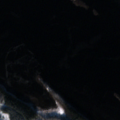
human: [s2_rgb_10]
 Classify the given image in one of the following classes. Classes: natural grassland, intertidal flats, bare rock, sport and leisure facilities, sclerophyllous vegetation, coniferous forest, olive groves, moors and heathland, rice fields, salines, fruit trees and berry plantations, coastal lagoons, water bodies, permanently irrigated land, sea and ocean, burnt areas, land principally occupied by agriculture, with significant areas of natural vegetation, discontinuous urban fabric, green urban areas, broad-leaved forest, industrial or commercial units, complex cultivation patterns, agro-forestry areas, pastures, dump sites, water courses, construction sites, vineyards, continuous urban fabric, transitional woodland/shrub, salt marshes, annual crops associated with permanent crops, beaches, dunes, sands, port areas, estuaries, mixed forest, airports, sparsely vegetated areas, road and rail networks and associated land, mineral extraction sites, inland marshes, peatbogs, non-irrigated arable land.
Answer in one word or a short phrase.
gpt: mixed forest, water bodies